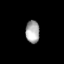
Tissue: lung
Cell type: T cells
Senescence score: 0.2248
Nuclear area (px): 310
Mean DAPI intensity: 165.935